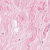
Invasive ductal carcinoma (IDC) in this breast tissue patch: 0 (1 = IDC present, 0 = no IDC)